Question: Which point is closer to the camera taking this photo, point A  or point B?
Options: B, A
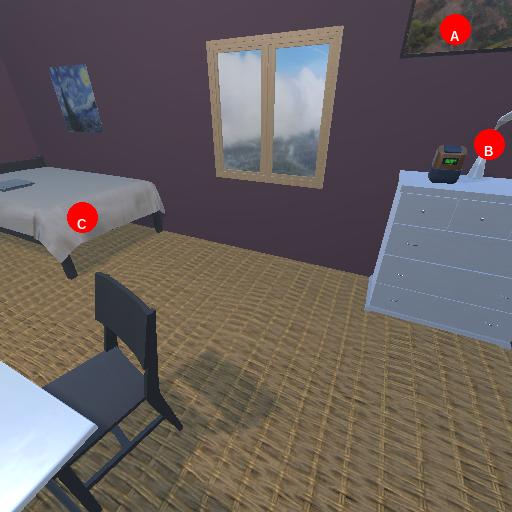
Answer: B